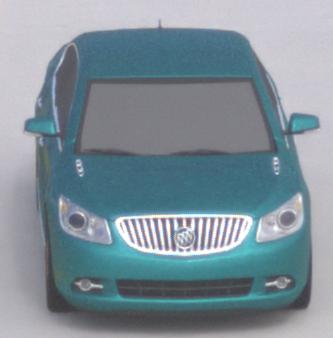
Make: Buick
Model: LaCrosse
Detailed model: Gen. 2
Model produced from: 2009
Model produced until: 2016
Doors: 4
Color: blue
Road condition: dry road
Daytime: midday
Contrast: medium contrast